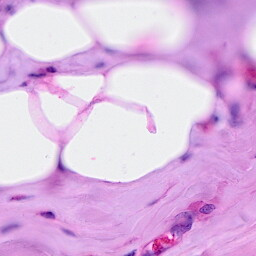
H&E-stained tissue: Breast